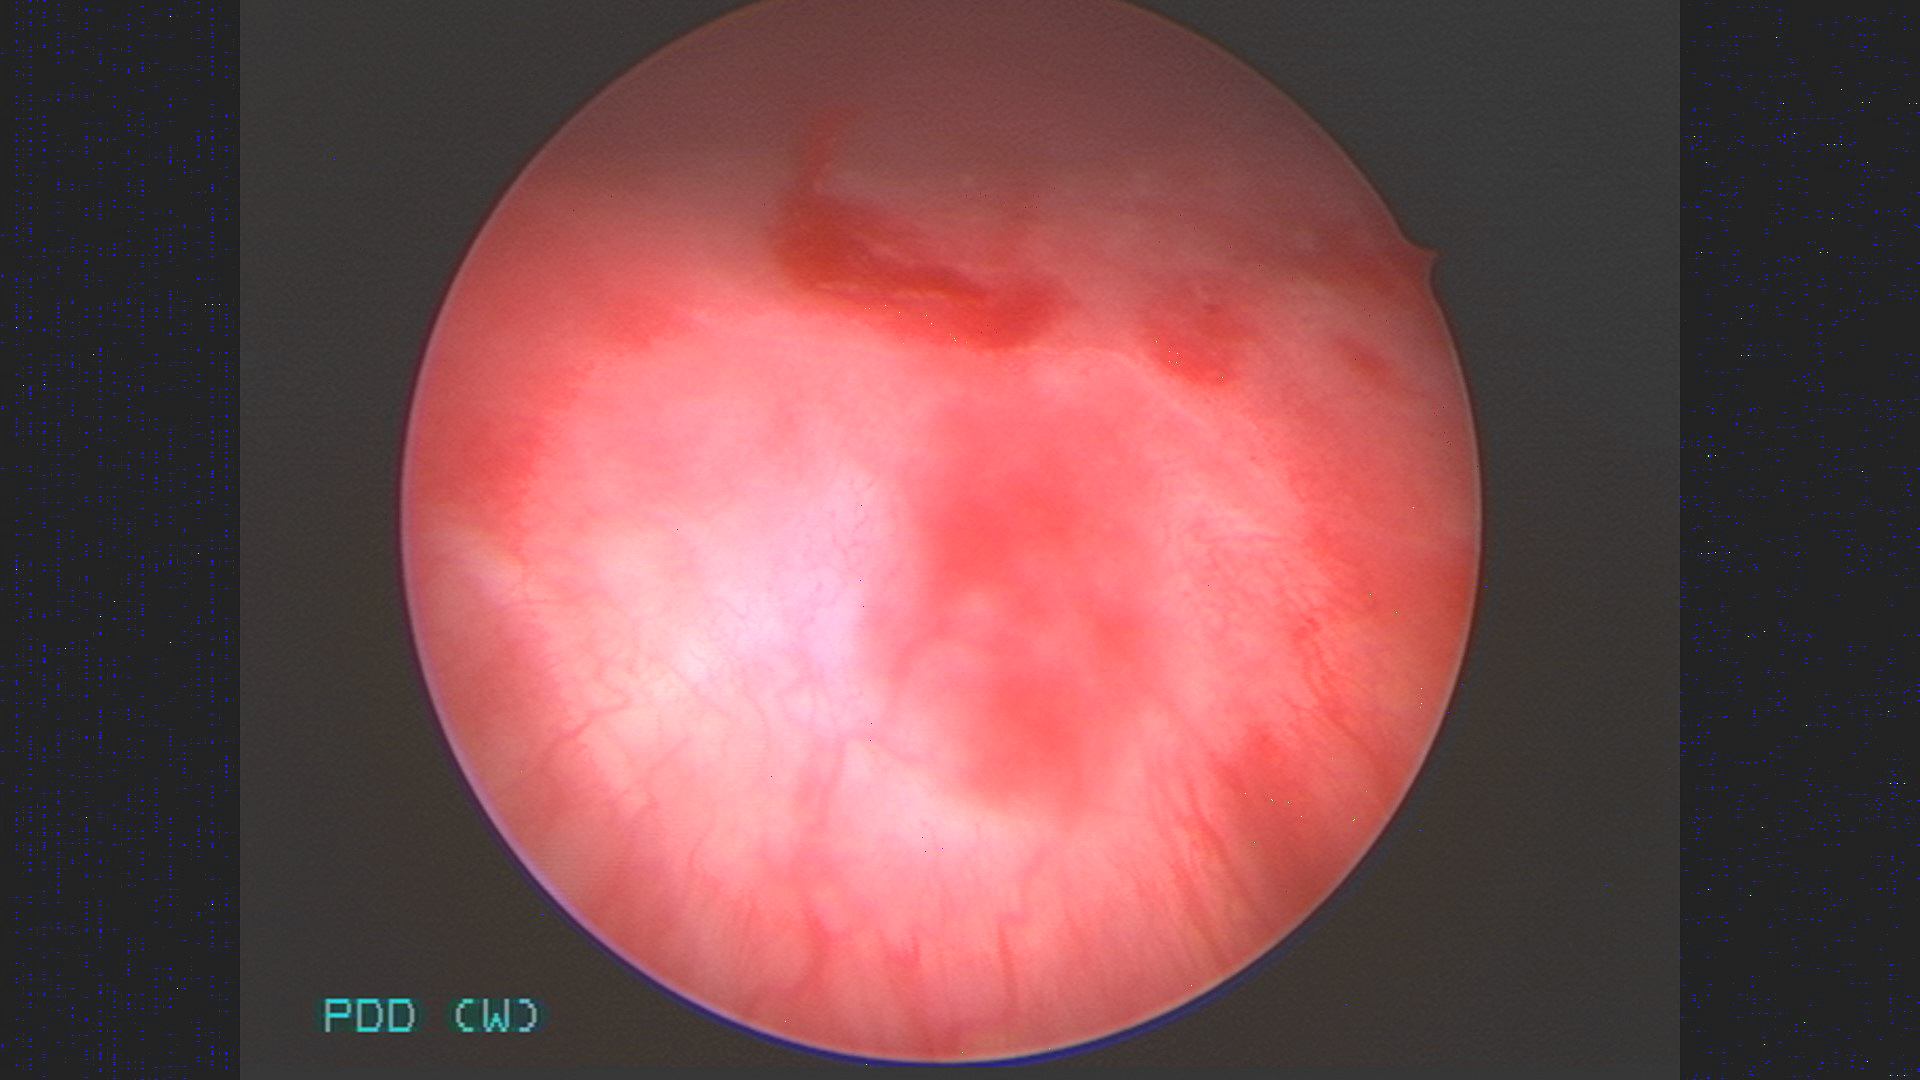
Modality: WLC
Class: Non-malignant
Subclass: InflammationNOS
Lesion: L4
Morphology: Non-papillary
Bladder cancer association: No